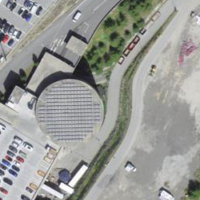
EUNIS habitat code: 54
Species observed at this site:
Ptyonoprogne rupestris
Rumex alpinus
Delichon urbicum